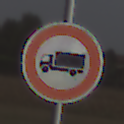
Verkehrszeichen: VerbotFuerKraftfahrzeugeUeberDreiKommaFuenfTonnen
Umgebung: Outdoor, Suburban
Tageszeit: Midday
Wetter: Overcast
Licht: Natural
Jahreszeit: NotSpecified
Kontrast: LowContrast